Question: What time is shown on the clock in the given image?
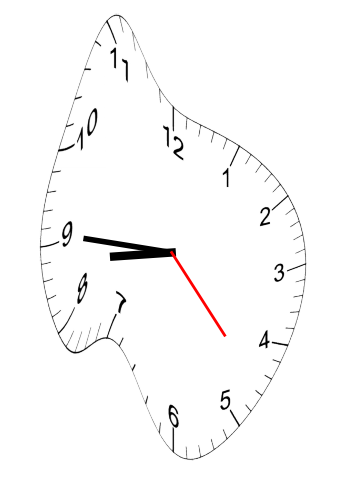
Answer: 08:45:23